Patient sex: M
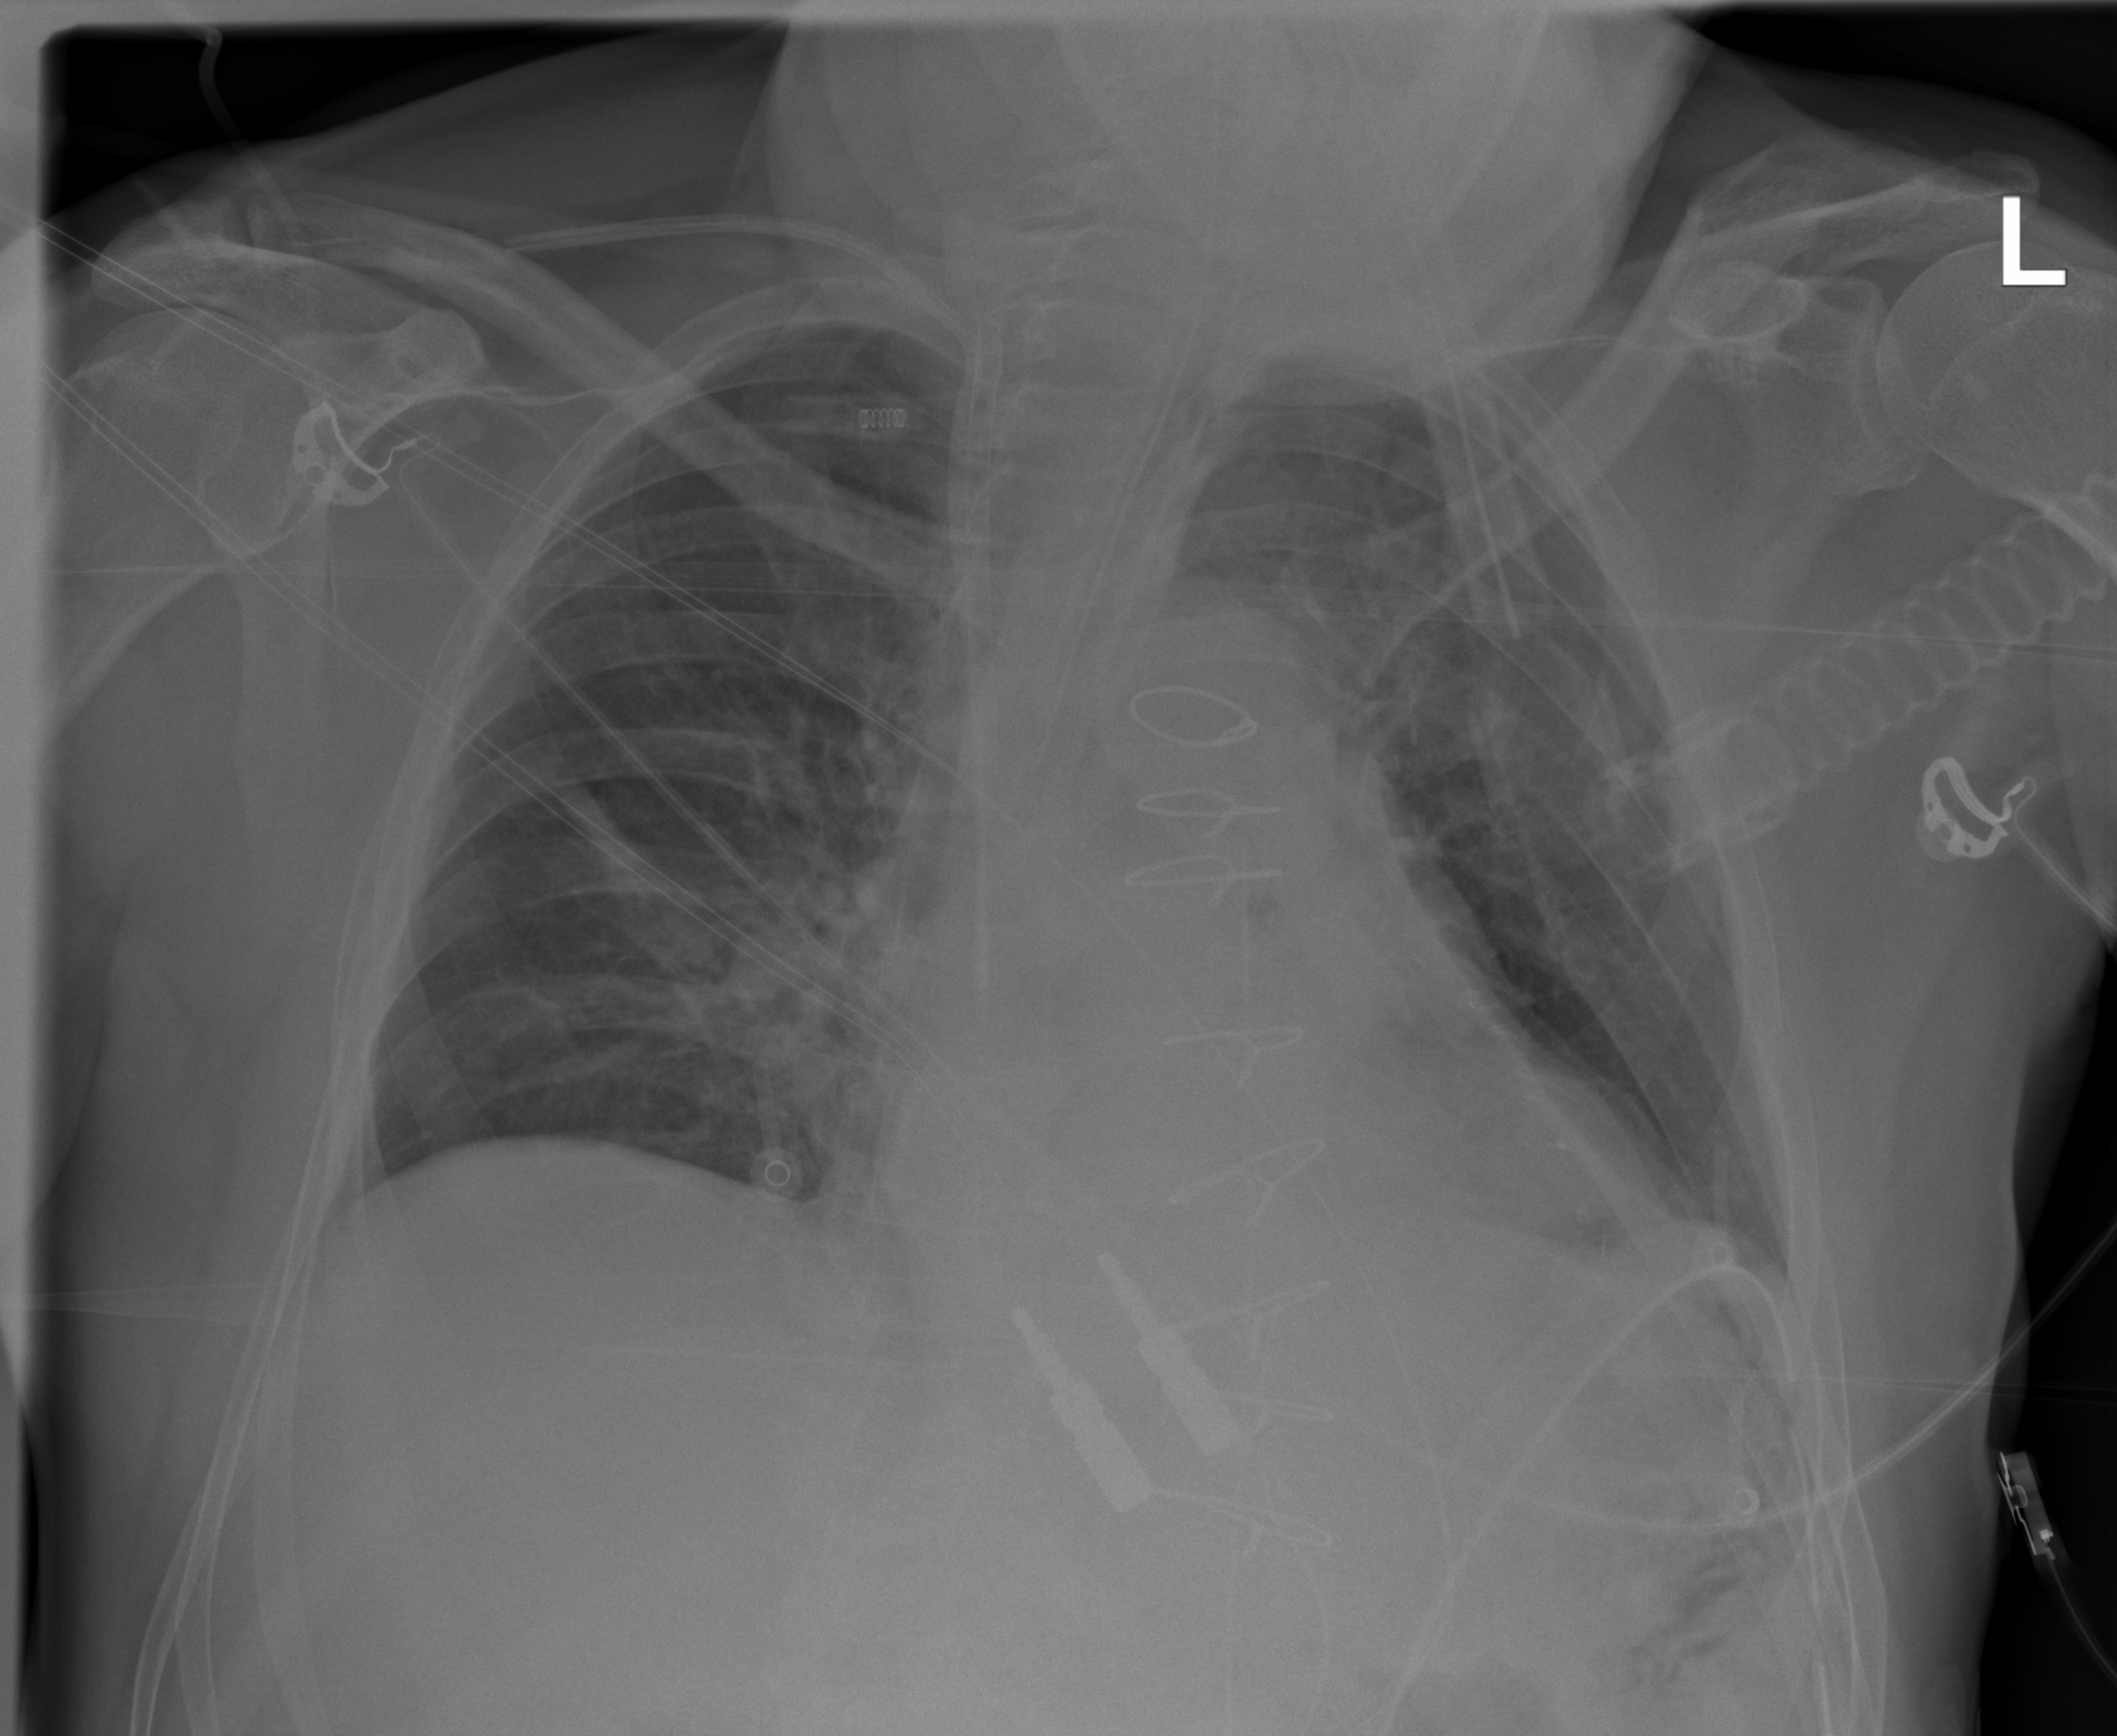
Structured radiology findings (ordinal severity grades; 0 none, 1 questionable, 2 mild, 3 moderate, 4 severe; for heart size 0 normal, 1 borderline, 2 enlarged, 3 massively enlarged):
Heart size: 2
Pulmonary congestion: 0
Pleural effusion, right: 0
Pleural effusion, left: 2
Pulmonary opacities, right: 2
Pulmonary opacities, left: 2
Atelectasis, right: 0
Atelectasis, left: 0